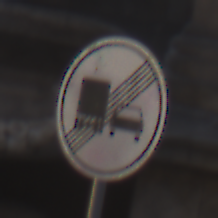
Verkehrszeichen: EndeUeberholverbotKraftfahrzeuge
Umgebung: Outdoor, Urban
Tageszeit: SunriseSunset
Wetter: PartlyCloudy
Licht: Natural
Jahreszeit: NotSpecified
Kontrast: LowContrast